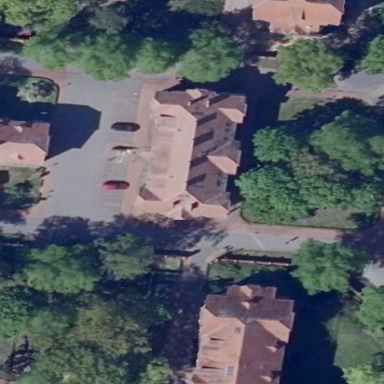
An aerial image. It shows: Hospital building.